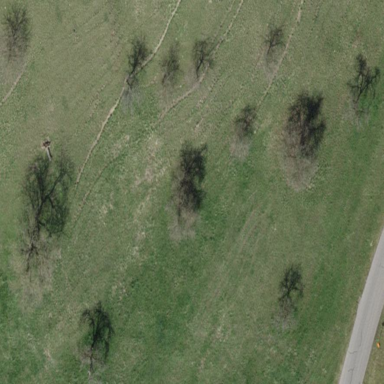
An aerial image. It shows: Orchard.